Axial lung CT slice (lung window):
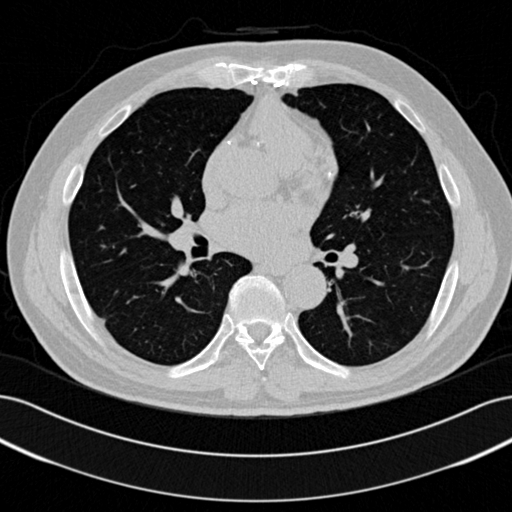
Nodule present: no